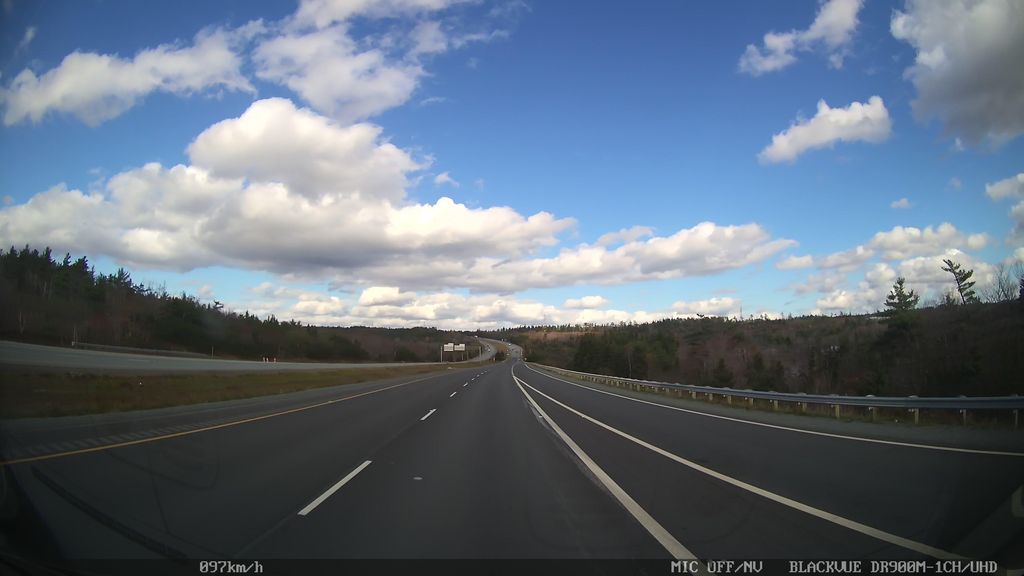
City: halifax